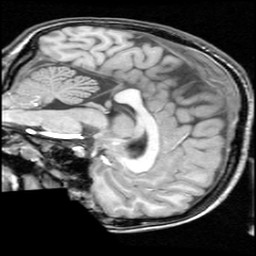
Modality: T1w
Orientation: sagittal
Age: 15
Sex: female
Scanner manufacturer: ge
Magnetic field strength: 1.5 T
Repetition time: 0.03333 s
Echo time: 0.008 s